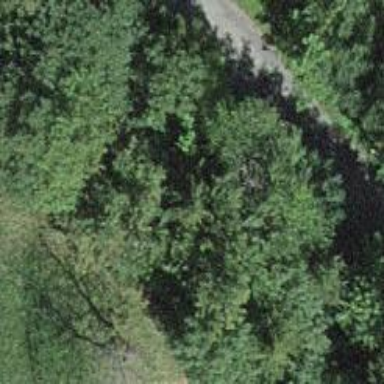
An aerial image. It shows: Forest area.